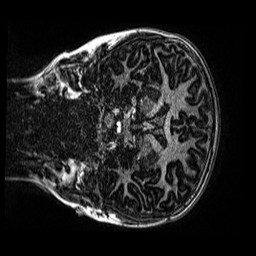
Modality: MP2RAGE
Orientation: coronal
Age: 9
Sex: male
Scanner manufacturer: siemens
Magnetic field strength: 3 T
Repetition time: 4 s
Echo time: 0.00299 s